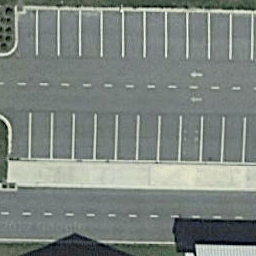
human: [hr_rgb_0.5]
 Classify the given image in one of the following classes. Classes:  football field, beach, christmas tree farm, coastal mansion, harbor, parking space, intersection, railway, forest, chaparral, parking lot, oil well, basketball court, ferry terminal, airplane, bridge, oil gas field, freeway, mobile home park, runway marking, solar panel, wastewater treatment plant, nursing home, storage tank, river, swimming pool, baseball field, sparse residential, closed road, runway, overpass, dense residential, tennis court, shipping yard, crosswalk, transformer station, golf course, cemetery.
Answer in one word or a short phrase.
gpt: parking space